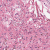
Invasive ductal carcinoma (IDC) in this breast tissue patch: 0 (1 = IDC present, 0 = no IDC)